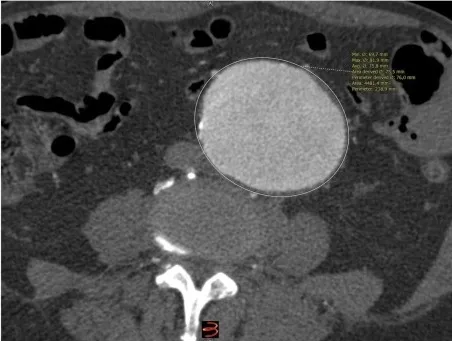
Axial plane. Of the computed-tomography angiography.
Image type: radiology (ct)